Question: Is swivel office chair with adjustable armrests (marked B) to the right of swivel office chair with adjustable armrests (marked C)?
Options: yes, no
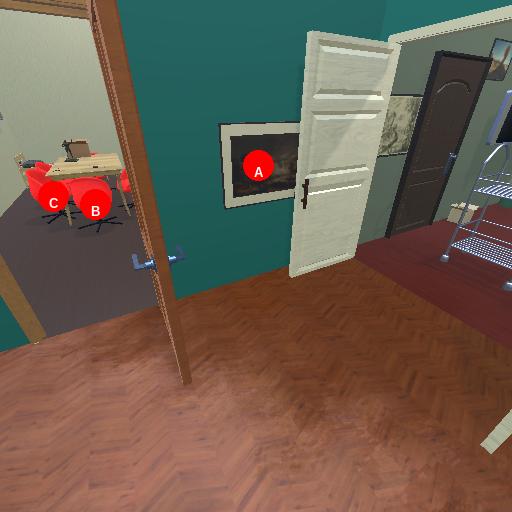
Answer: yes